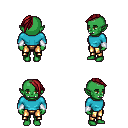
a pixel art fantasy rpg character, female body template, orc, green skin, teal long-sleeve shirt, gold greaves, brunette long mohawk hairstyle, white cloth bracers, four views (front, back, left, right), 2x2 character sprite sheet, small pixel art, hard edges, no anti-aliasing